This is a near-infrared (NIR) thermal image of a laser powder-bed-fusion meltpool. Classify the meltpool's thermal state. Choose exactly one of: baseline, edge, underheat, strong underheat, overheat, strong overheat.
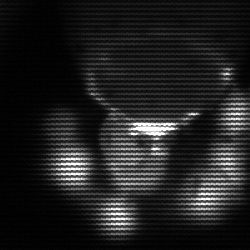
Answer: edge